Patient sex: M
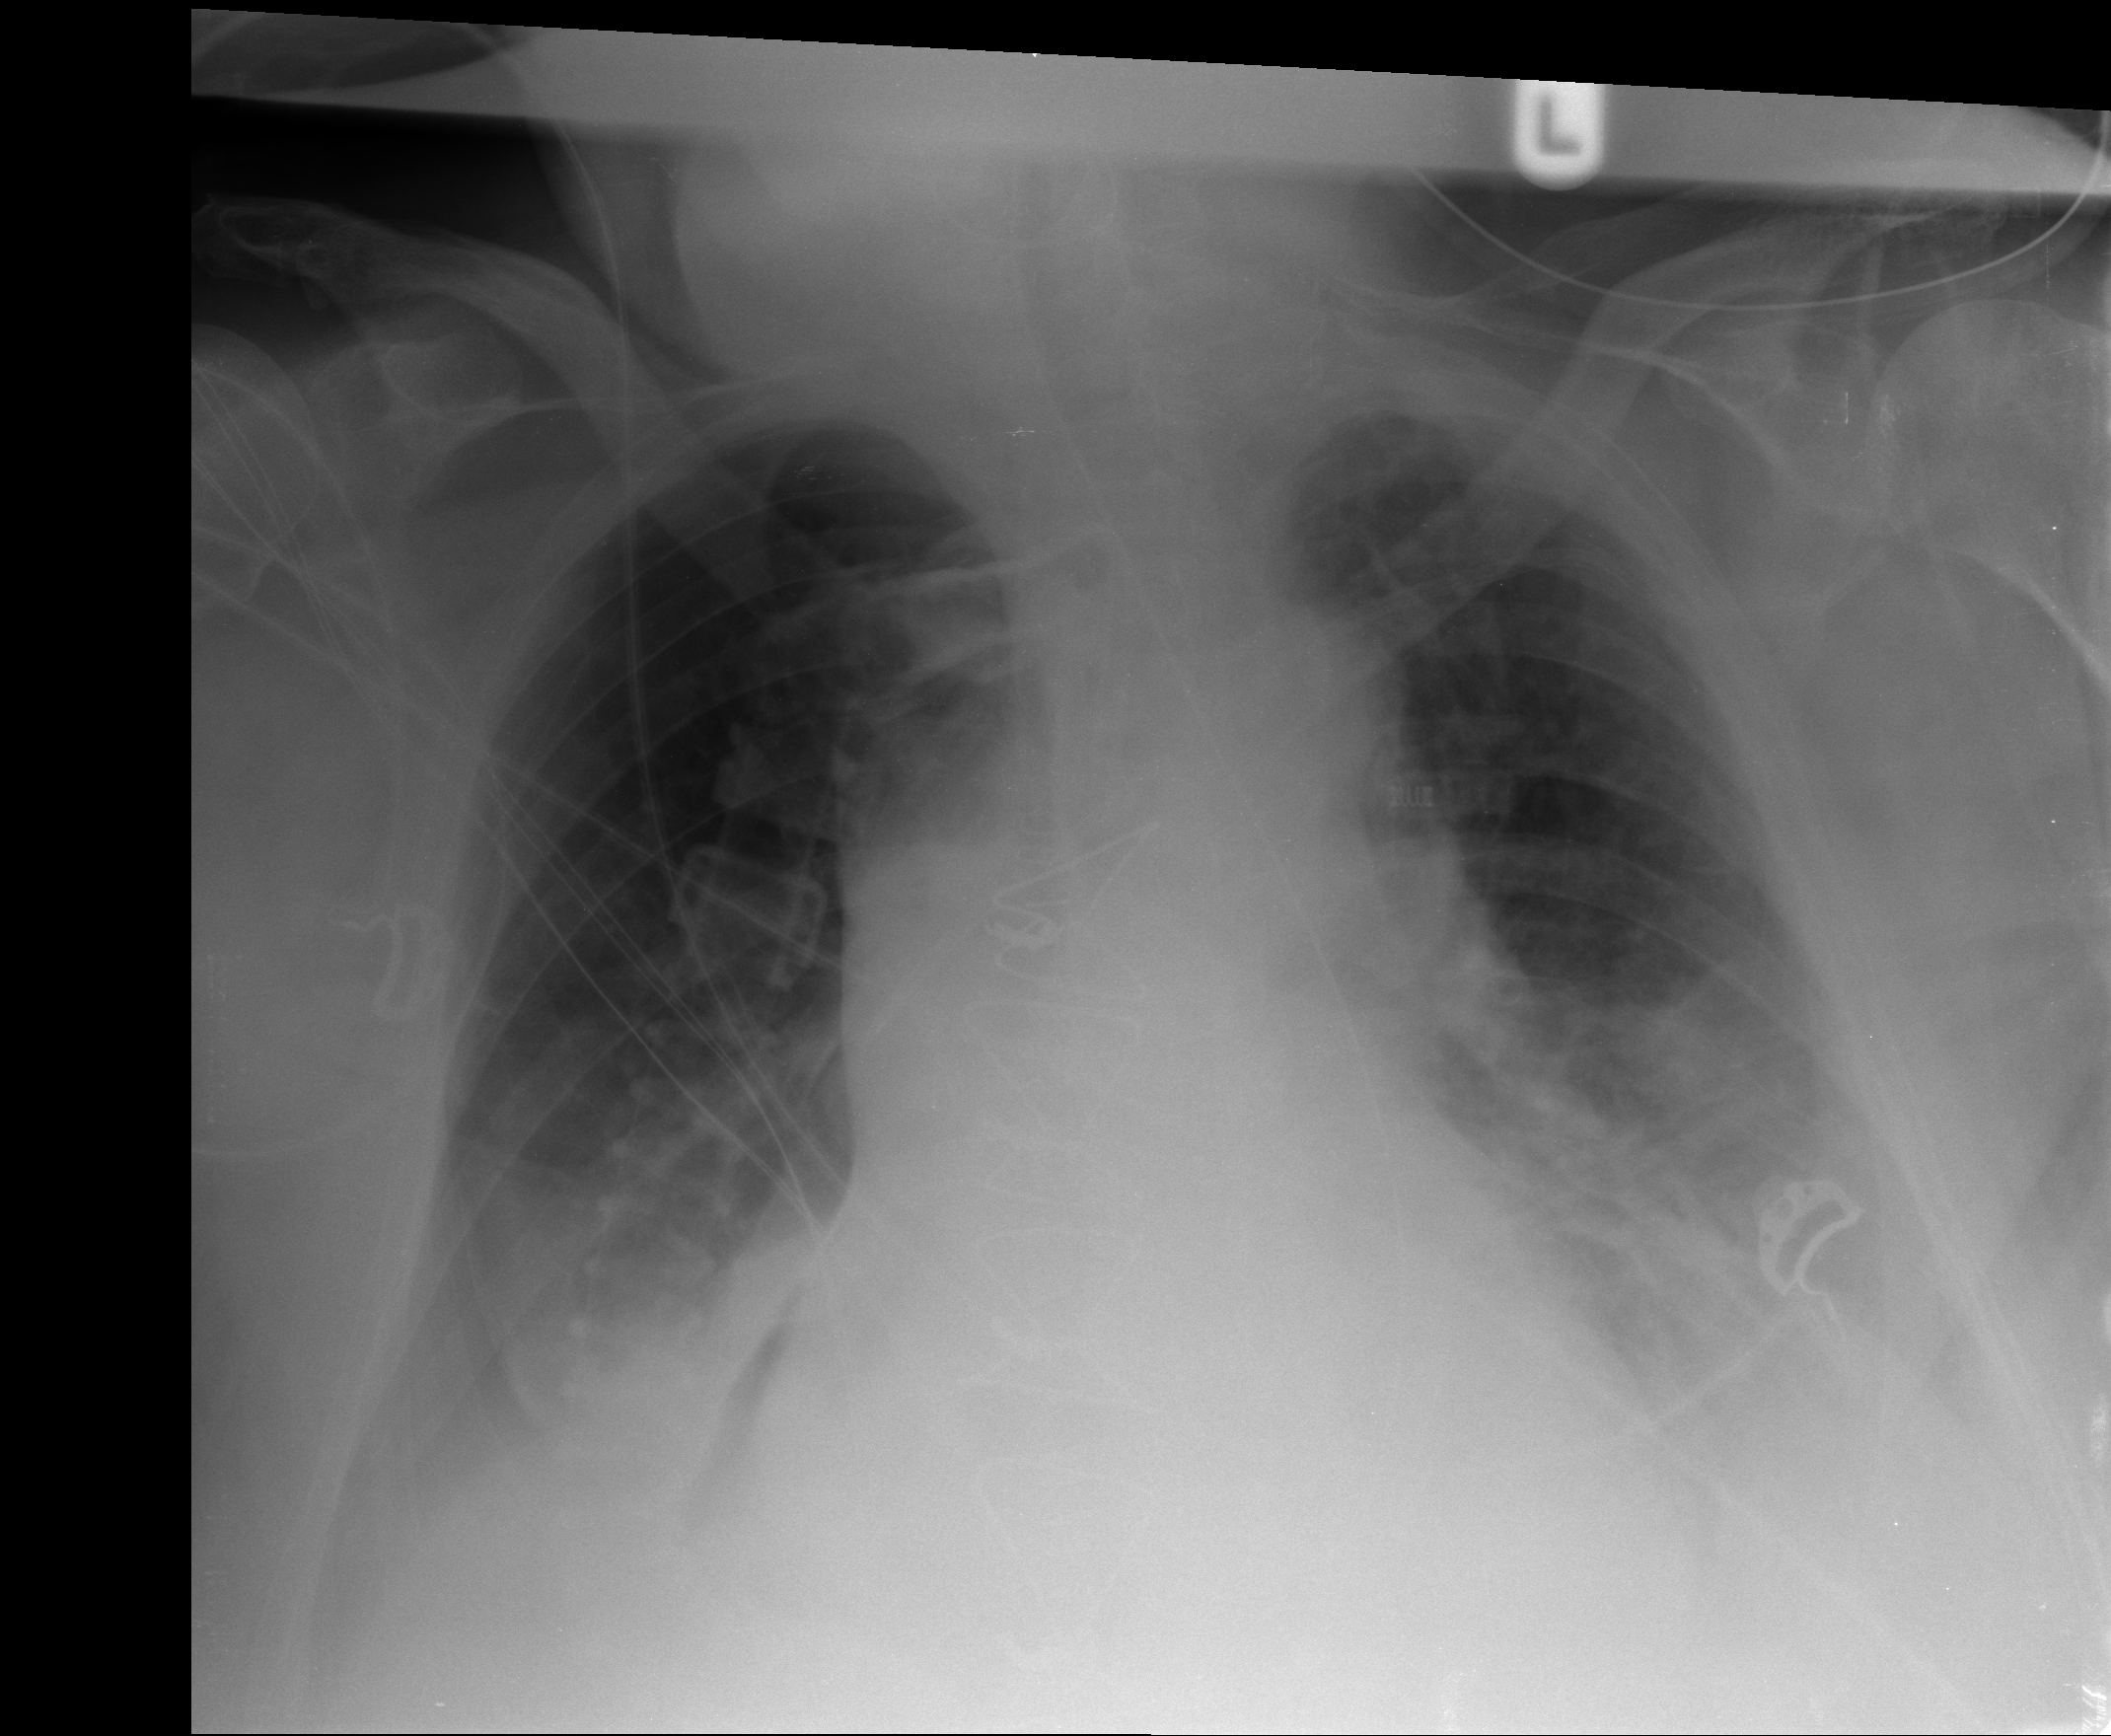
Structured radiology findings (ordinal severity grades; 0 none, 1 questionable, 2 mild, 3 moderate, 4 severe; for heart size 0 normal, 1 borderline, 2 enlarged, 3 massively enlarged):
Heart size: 2
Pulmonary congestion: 2
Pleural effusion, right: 2
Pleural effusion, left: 2
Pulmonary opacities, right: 0
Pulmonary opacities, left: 2
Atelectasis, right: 2
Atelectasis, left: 2